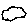
Label: cloud